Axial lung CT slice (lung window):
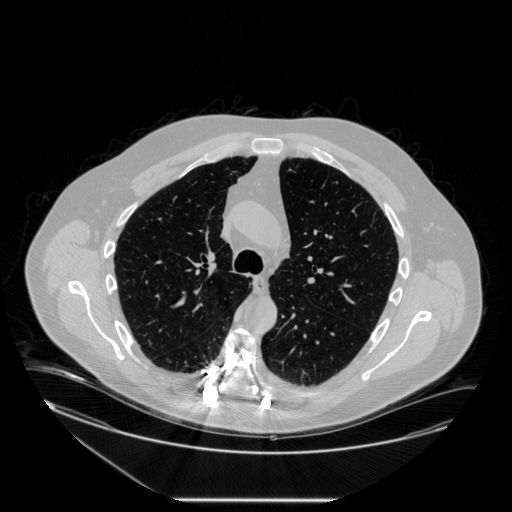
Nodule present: no